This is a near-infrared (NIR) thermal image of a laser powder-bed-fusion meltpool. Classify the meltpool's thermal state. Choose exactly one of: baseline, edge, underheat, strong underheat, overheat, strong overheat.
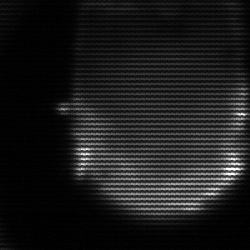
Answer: edge